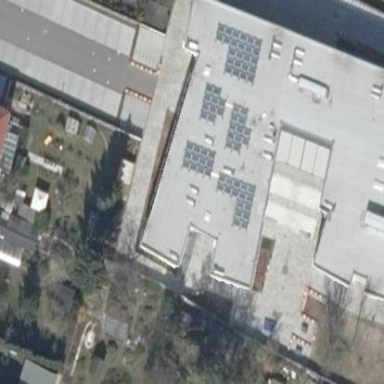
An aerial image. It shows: School building.